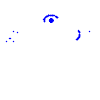
Particle: pion